Question: Facebook recently changed the way they handle pictures in event.
Now you can upload a photo which will be displayed when you post an event to someone's wall or in a group and that you can use as a cover.
How do i get that image?
Before i was using this query
'''
$fql[$id] =
"SELECT
eid,
name,
description,
start_time,
end_time,
venue,
location,
update_time,
has_profile_pic,
pic_big
FROM
event
WHERE
eid IN ($imploded_eids) AND start_time > $time";
'''
but right now pic_big is returning for most of the events just
what should i do?
EDIT - i get that image for new events even if i use event_id/picture as you can see from this event 546510352049607/picture which has a cover photo <URL>
EDIT2 - i also opened a <URL> on facebook for this
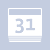
Answer: There is a dedicated field for the cover photo:
'''
pic_cover (struct): Cover picture of Event
'''
> SELECT pic_cover FROM event WHERE eid=546510352049607
The 'pic_cover' might give 'null' but <URL>. Problem solved, otherwise this question is a duplicate.